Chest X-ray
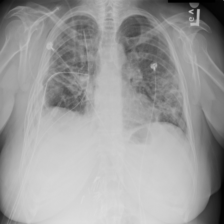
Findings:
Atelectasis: positive
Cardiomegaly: negative
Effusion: negative
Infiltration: positive
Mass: negative
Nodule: negative
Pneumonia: negative
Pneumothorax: negative
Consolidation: negative
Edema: negative
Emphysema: negative
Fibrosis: negative
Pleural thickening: negative
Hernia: negative